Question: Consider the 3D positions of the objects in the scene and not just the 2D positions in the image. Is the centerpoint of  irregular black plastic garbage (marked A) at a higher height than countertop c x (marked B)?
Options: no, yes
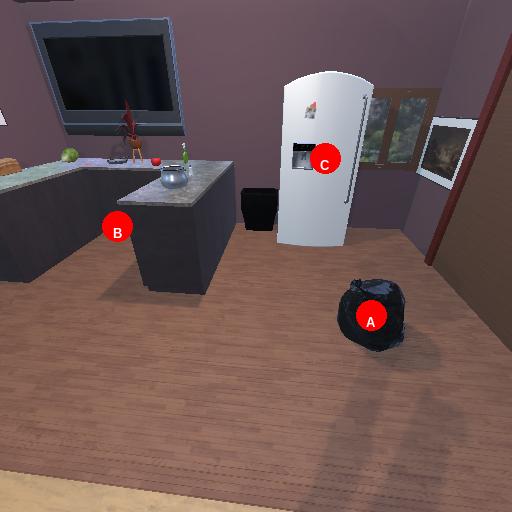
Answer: no